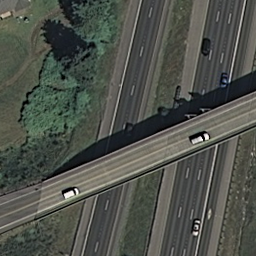
Label: overpass